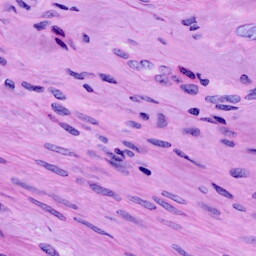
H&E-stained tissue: Cervix